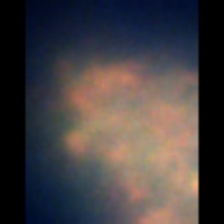
Taxon: Unknown_full_image
Group: Unknown